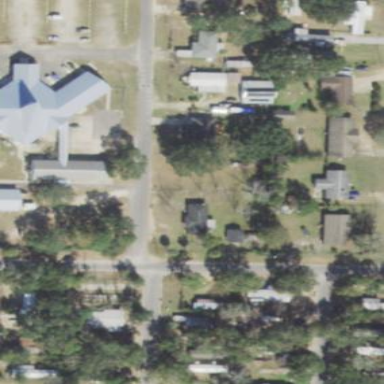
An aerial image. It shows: This residential area consists of single-family homes.